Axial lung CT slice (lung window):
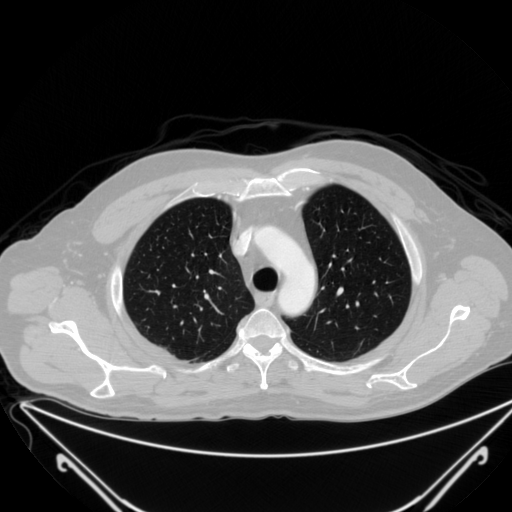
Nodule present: no